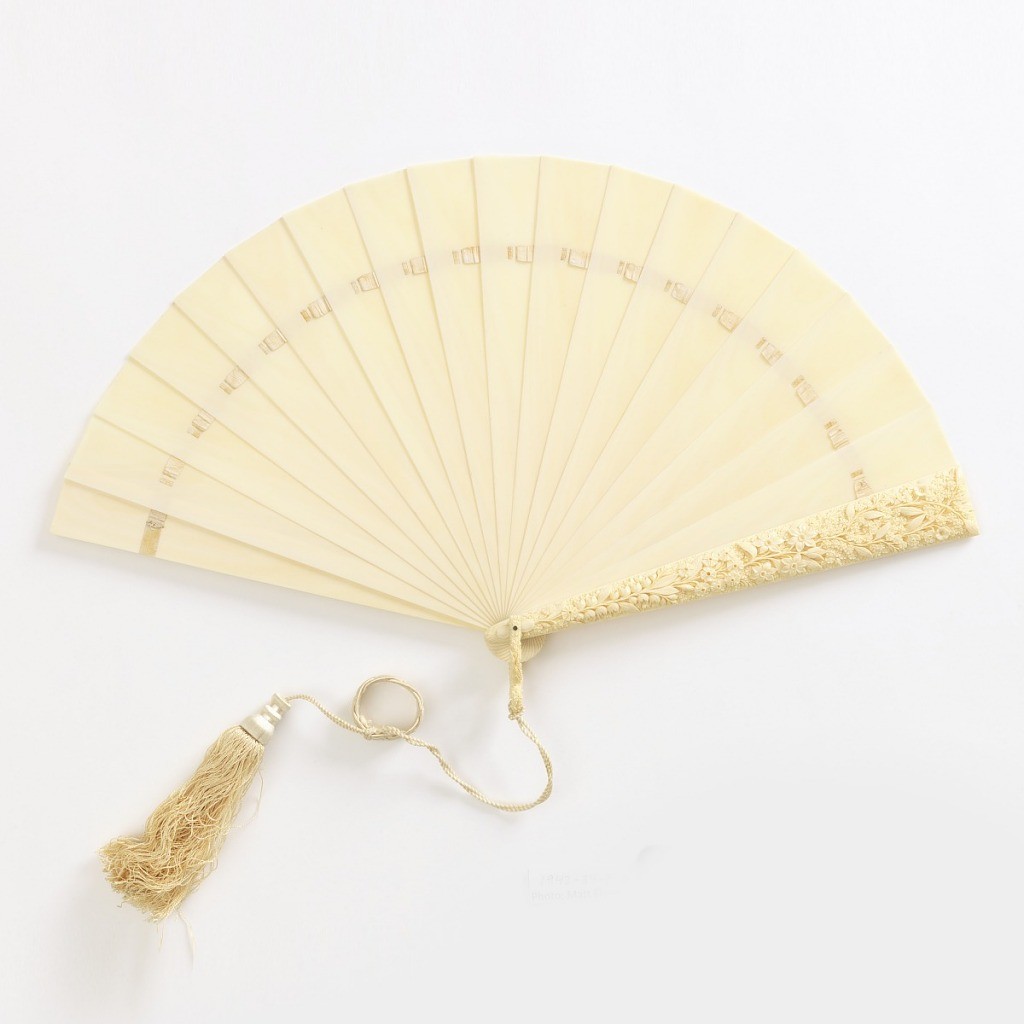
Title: Fan and case
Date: ca. 1850
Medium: Ivory sticks, carved ivory guards, silk ribbon, braided silk tassel ring, cardboard and paper case
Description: Brisé fan. Plain, unpainted and non pierced ivory sticks connected with white silk ribbon. Ivory guards elaborately carved with lilies of the valley and other flowers. Carved ivory loop. Braided silk tassel ring. Cardboard case covered with paper, lined with cerise paper.